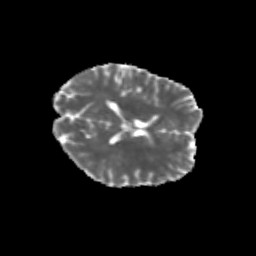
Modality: MD
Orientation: axial
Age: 19
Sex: female
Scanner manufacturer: siemens
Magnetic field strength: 3 T
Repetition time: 3.5 s
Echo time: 0.113 s